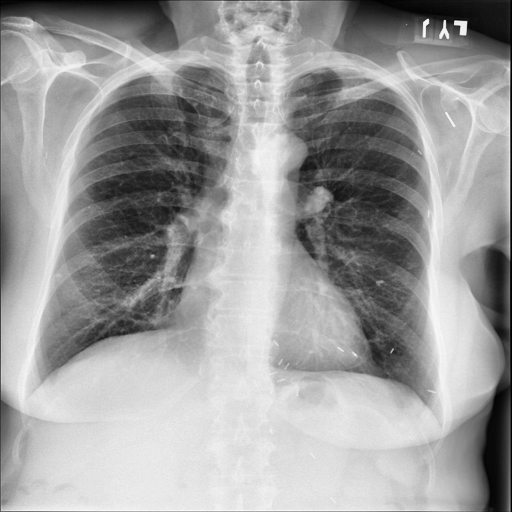
Finding: NORMAL